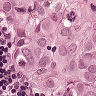
Metastatic tissue present: yes